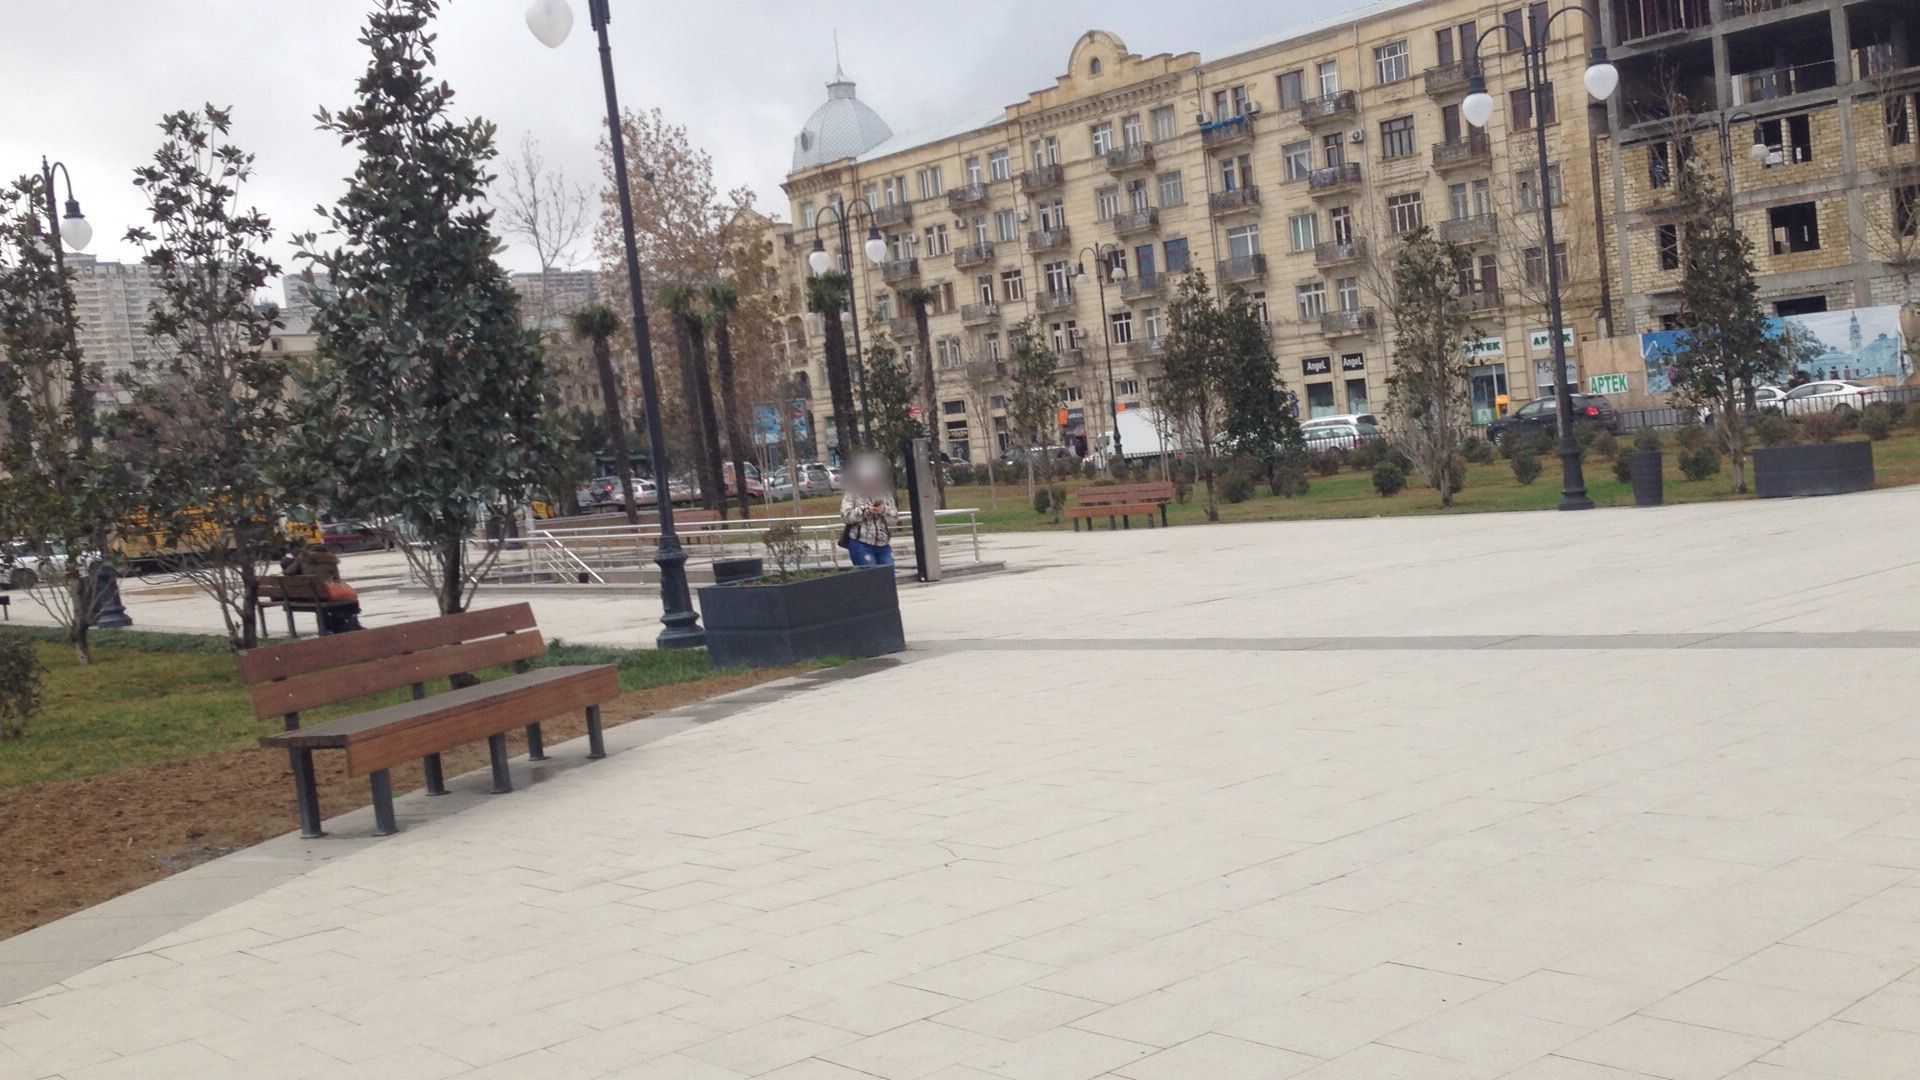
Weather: clear
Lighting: day
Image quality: good
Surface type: walking surface
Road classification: footway
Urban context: urban centre
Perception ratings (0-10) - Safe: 6.36, Lively: 5.7, Beautiful: 5.99, Boring: 7.05, Depressing: 3.06, Wealthy: 7.45